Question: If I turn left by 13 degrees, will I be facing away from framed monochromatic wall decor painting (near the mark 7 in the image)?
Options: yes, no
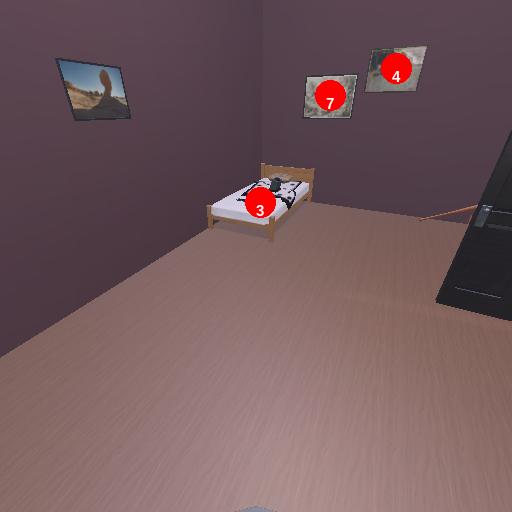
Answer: yes